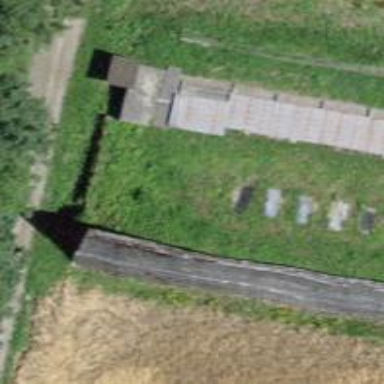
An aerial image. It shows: Retaining wall.